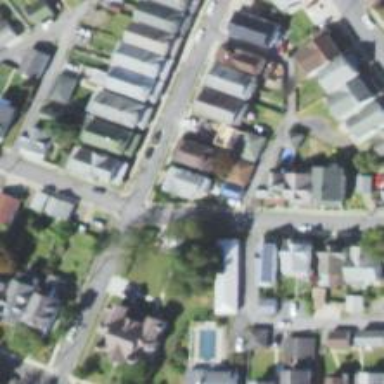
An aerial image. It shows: Alley classified as service road.